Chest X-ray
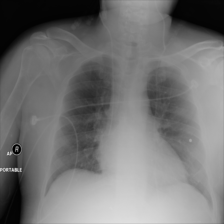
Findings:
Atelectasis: negative
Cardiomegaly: negative
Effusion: negative
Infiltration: positive
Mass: negative
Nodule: negative
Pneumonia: negative
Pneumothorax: negative
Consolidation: negative
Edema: negative
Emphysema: negative
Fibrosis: negative
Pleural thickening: negative
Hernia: negative